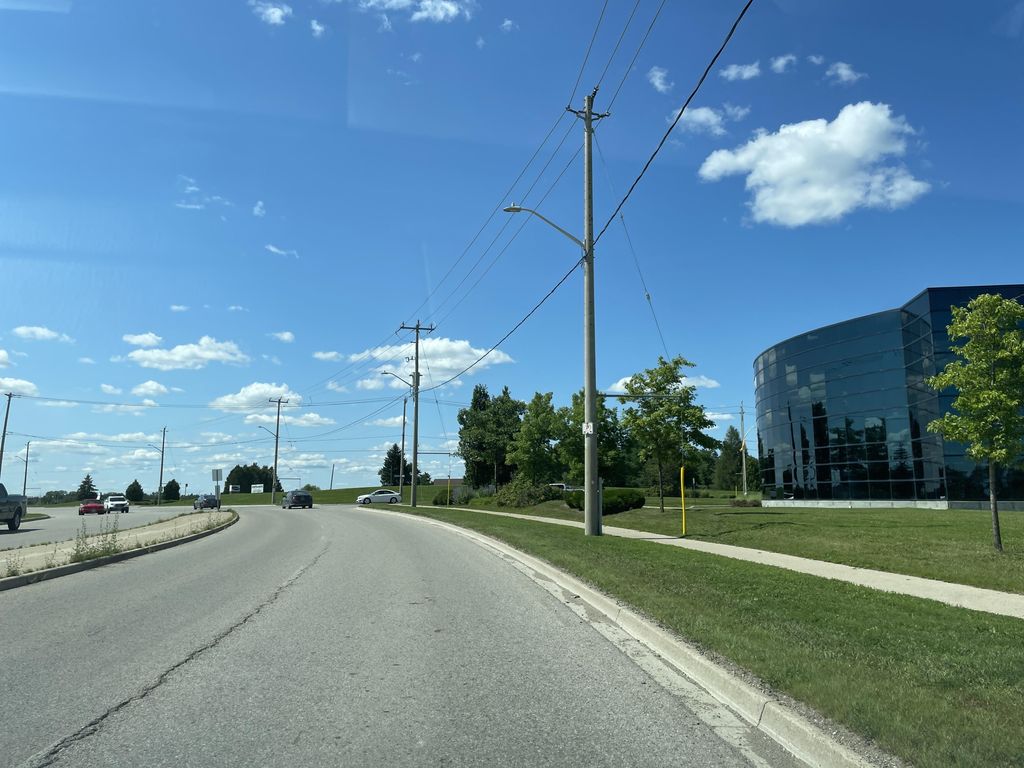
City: kitchener-waterloo